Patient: sex M, age 49
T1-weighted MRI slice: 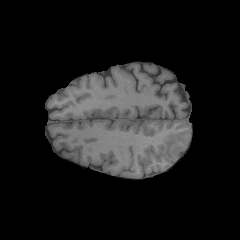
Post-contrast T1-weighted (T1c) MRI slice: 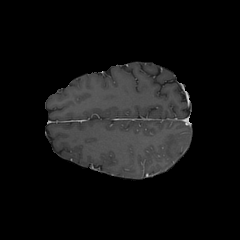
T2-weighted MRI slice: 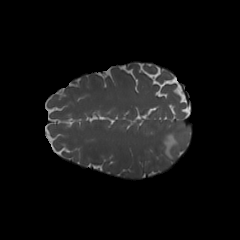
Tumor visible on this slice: yes
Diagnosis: Glioblastoma, IDH-wildtype
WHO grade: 4